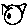
Label: cat